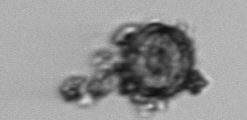
Label: Thalassiosira_TAG_external_detritus